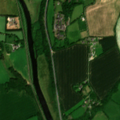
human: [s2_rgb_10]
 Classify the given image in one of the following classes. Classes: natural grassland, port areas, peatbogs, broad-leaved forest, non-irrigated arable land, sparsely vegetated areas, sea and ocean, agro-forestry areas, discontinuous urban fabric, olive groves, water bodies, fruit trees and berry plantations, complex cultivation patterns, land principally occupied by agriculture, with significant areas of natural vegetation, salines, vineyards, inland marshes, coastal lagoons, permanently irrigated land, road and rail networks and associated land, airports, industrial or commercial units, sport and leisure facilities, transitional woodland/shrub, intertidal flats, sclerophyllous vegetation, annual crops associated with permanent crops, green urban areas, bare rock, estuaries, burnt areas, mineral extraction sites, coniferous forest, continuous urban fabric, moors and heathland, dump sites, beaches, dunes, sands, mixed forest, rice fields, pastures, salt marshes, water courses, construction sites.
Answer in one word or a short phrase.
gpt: industrial or commercial units, non-irrigated arable land, pastures, inland marshes